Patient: sex M, age 30
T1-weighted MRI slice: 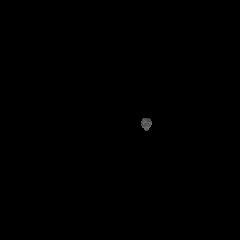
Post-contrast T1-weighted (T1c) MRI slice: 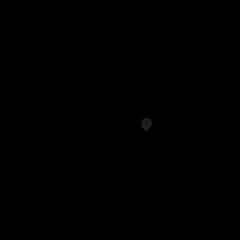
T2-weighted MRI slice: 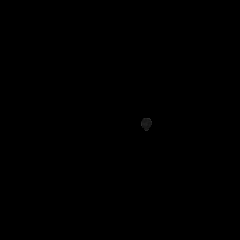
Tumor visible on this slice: no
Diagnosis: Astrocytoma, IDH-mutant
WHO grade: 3